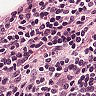
Metastatic tissue present: no